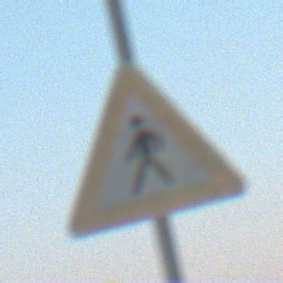
Verkehrszeichen: FussgaengerRechts
Umgebung: Outdoor, Nature
Tageszeit: SunriseSunset
Wetter: Clear
Licht: Natural
Jahreszeit: Winter
Kontrast: LowContrast